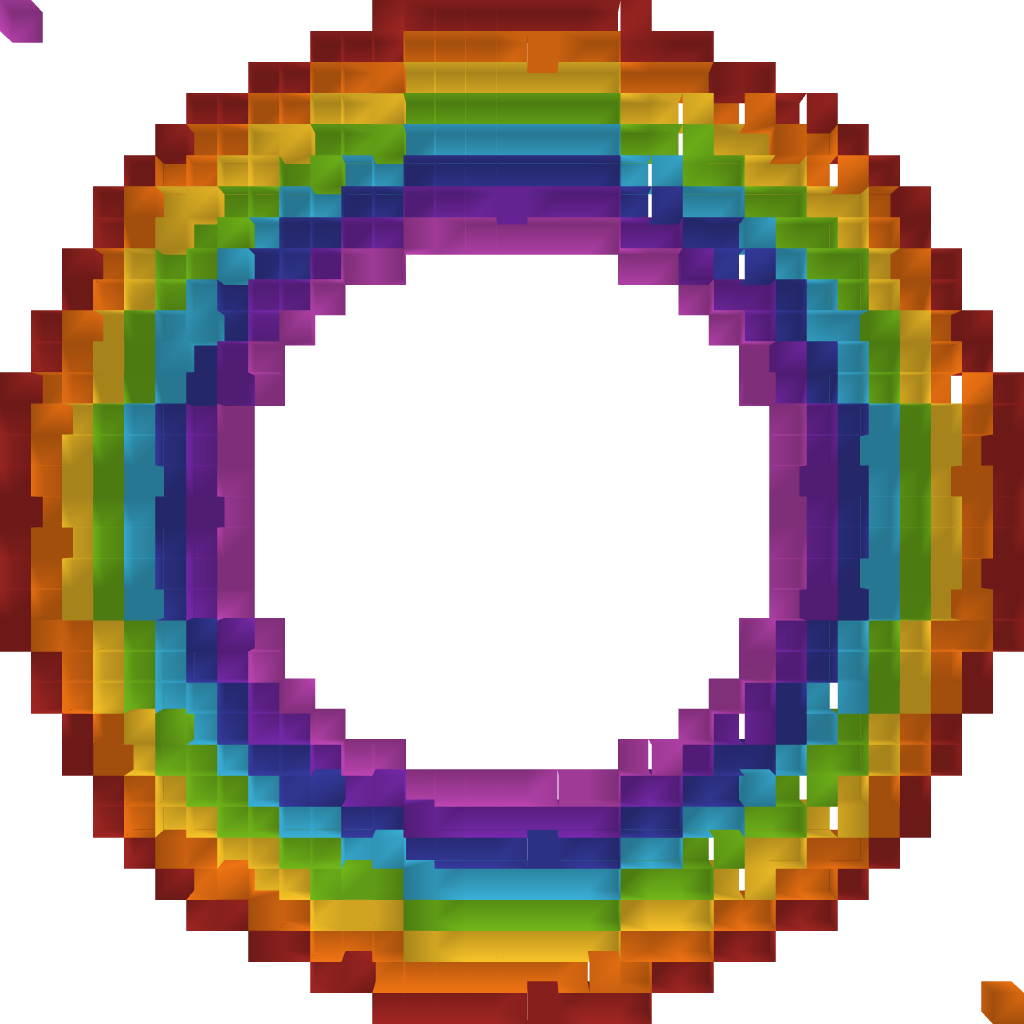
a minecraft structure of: Rainbow!